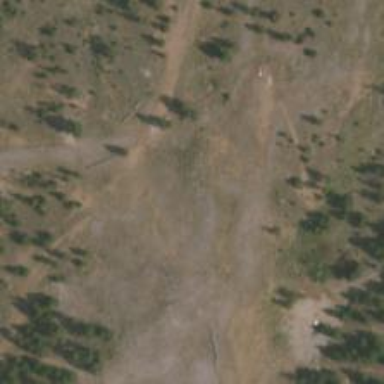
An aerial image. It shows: Disc golf tee area.